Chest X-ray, PA view. Patient: 14 years old, sex F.
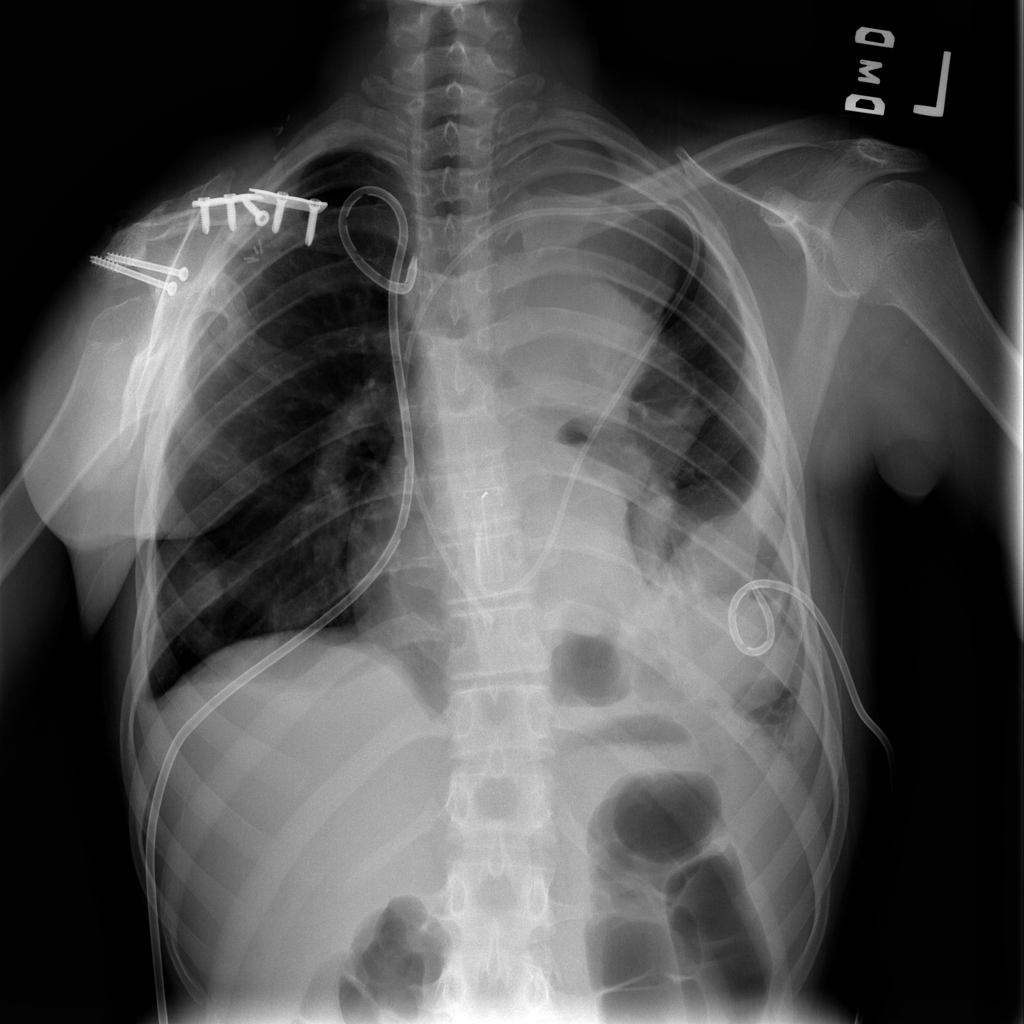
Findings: No Finding